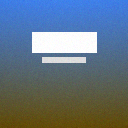
Screen state: on